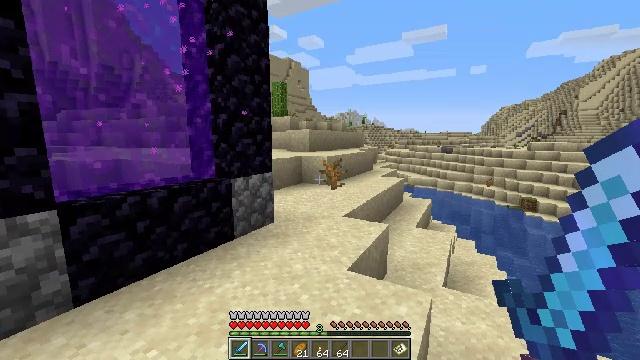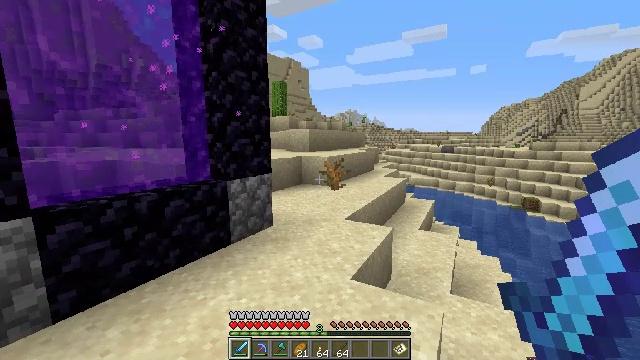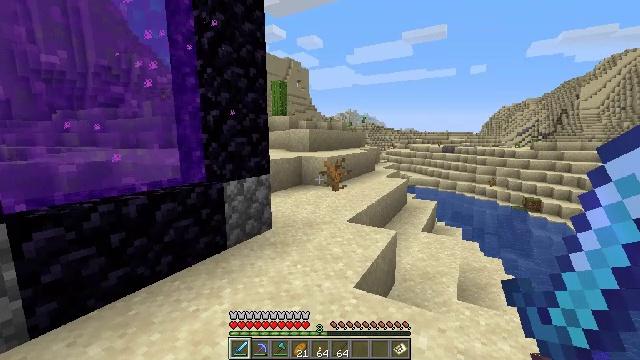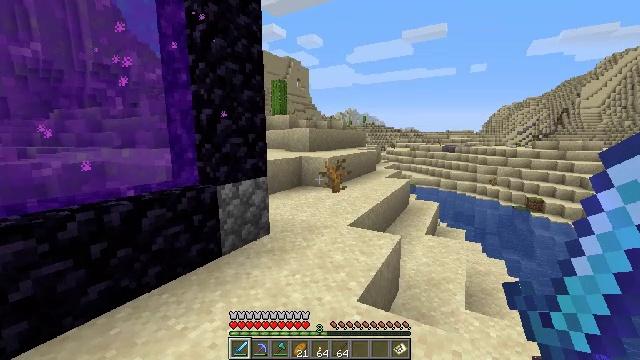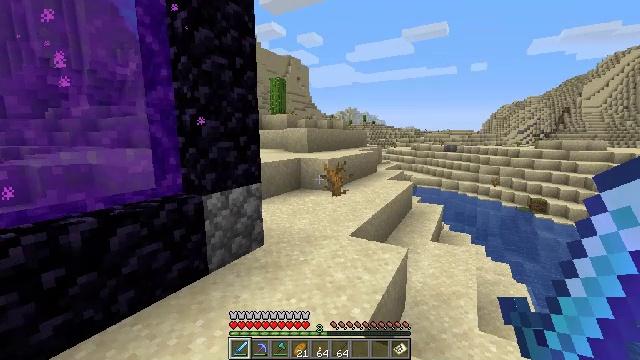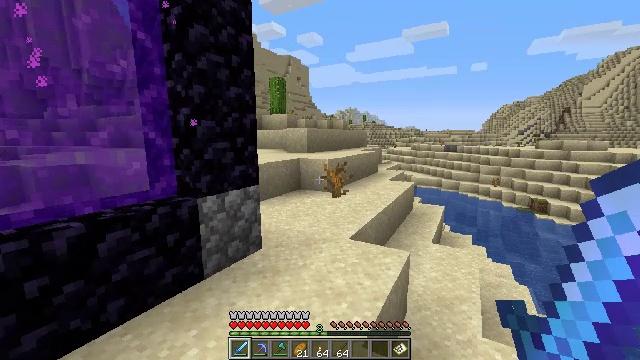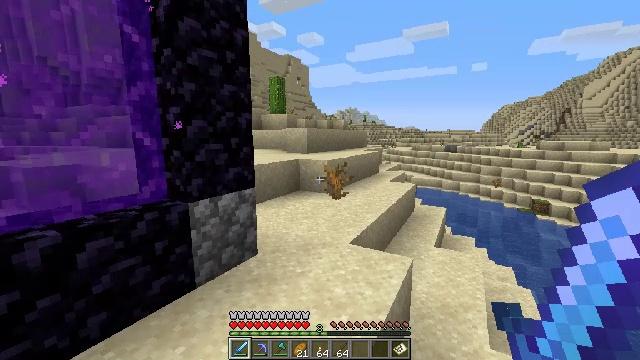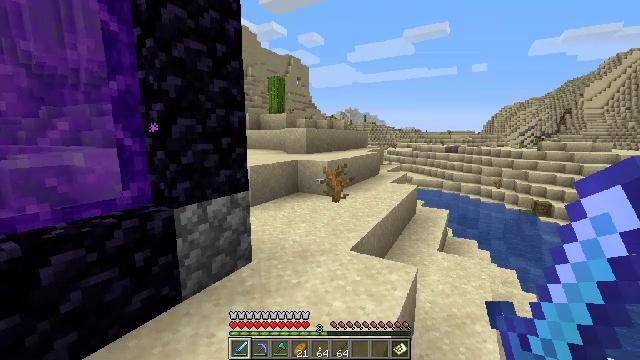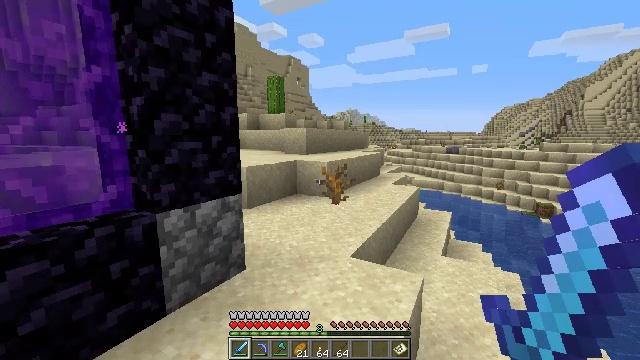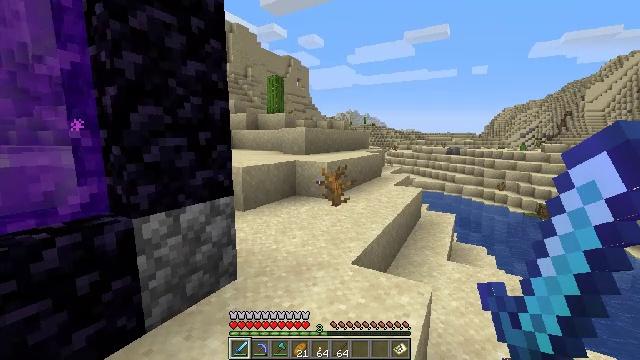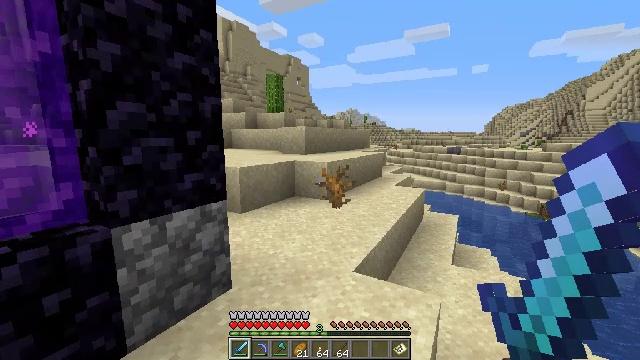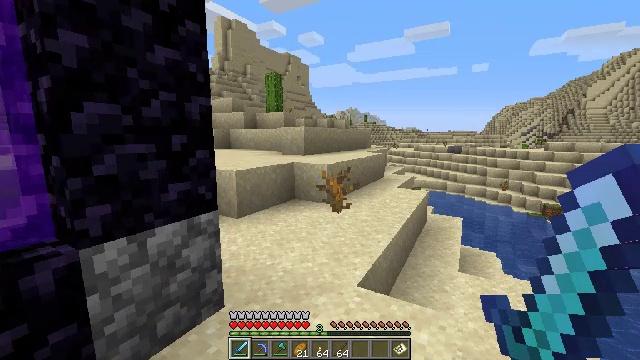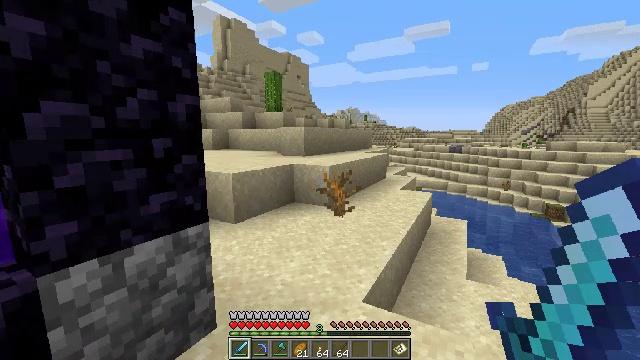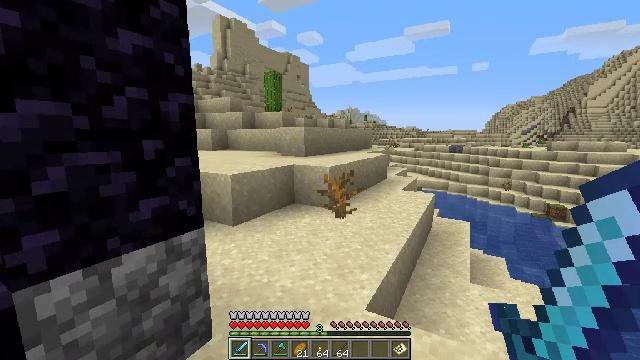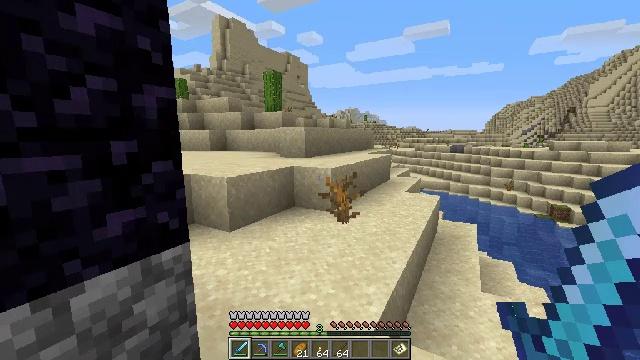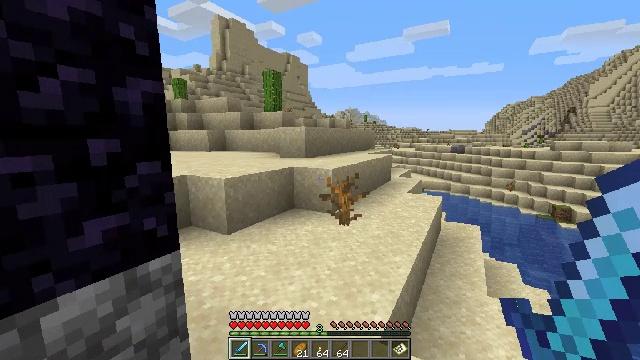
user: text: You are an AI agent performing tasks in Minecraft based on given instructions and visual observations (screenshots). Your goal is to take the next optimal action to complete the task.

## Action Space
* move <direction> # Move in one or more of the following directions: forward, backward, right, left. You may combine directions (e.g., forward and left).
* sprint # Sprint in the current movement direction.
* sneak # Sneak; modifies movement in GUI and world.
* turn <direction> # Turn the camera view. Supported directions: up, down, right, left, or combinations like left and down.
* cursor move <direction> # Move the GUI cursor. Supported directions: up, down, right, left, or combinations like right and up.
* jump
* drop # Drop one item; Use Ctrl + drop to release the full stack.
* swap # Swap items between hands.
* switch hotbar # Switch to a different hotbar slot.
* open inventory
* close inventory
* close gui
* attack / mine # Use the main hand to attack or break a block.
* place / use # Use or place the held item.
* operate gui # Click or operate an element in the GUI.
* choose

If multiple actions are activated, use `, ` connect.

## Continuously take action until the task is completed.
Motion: motion action
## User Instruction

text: Break the dead bush for sticks.
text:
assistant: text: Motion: move forward
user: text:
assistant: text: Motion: move forward
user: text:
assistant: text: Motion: move forward
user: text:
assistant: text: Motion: move forward
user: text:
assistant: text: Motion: move forward
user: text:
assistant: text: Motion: move forward
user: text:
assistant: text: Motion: move forward
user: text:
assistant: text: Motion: move forward
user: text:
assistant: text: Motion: move forward
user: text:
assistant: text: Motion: move forward
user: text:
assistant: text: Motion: move forward
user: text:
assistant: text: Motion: move forward
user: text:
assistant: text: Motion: move forward
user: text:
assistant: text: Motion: move forward
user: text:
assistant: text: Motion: move forward
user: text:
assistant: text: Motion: move forward
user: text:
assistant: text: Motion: move forward
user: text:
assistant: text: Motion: move forward, turn down
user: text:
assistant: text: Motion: move forward
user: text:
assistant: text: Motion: move forward
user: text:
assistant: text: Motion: move forward
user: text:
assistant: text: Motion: move forward, turn down
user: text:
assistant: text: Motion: move forward, turn right and down
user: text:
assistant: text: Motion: move forward, turn right and down
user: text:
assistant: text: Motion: move forward
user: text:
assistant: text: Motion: move forward
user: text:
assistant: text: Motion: move forward
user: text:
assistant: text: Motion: move forward, attack / mine
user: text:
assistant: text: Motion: move forward, attack / mine
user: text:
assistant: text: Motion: move forward, attack / mine